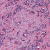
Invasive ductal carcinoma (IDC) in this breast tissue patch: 1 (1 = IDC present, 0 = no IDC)